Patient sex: M
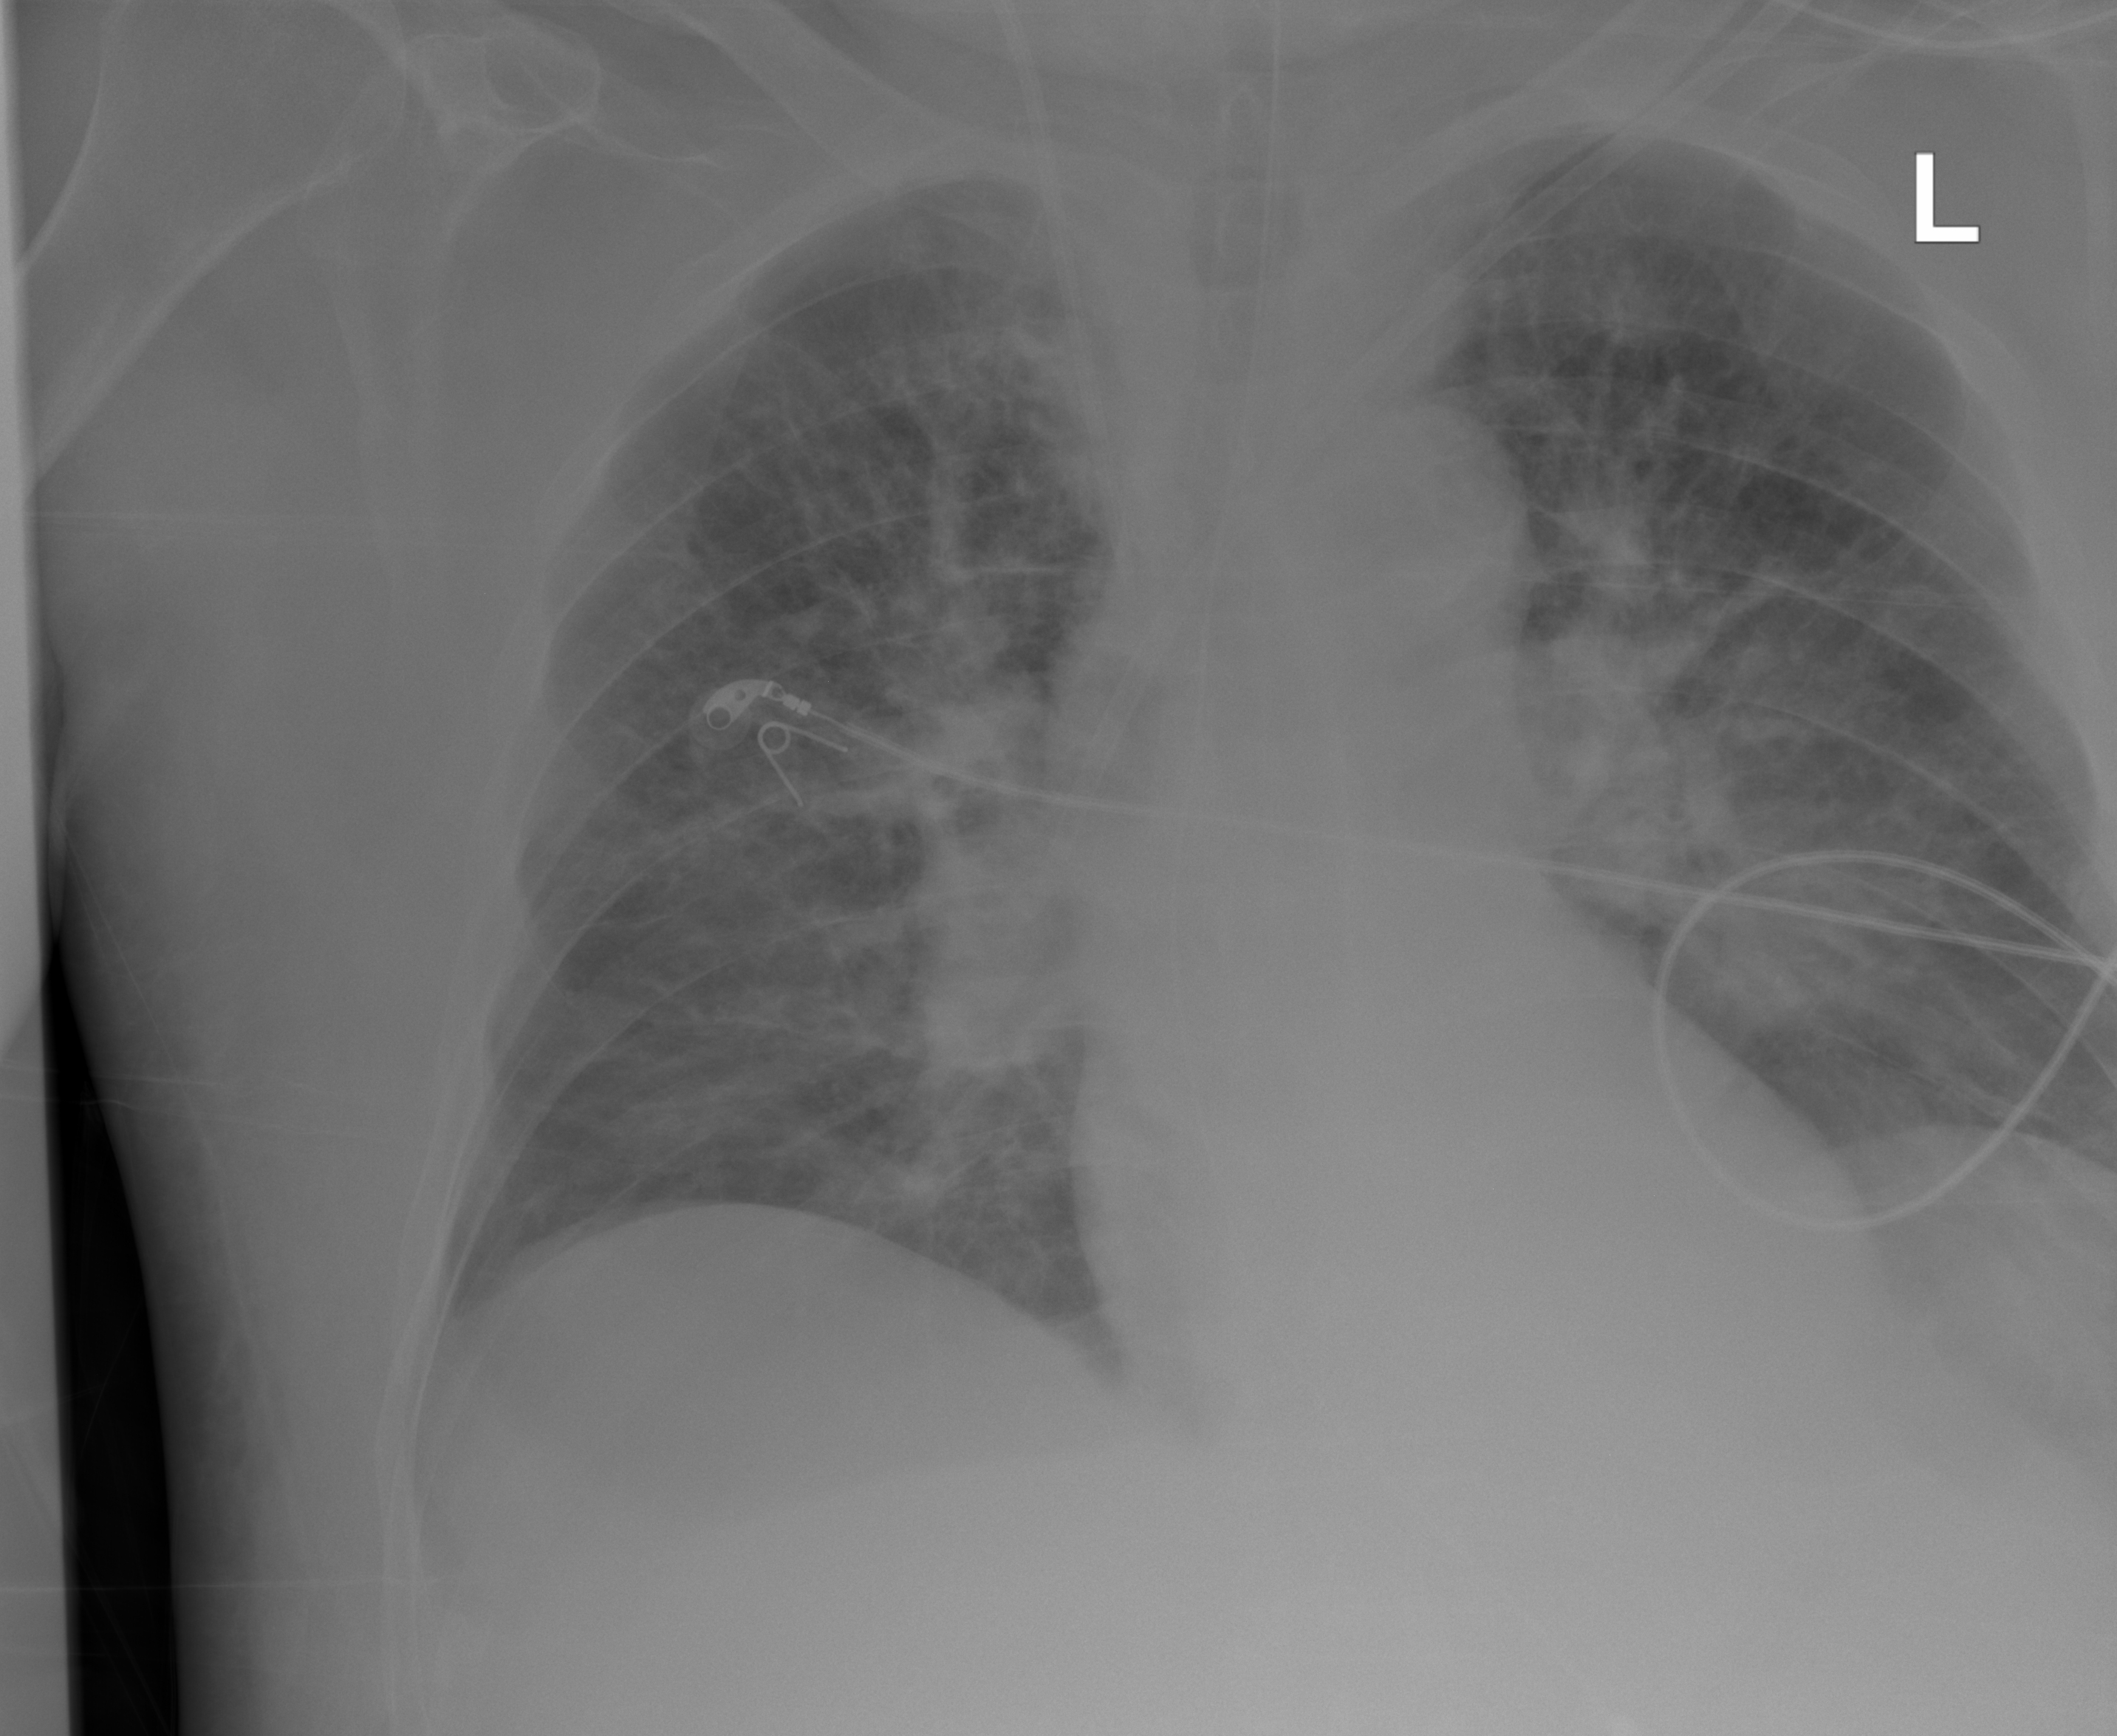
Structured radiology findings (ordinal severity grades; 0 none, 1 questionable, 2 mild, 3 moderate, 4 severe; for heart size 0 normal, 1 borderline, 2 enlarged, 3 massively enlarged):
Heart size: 0
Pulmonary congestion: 2
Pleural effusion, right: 1
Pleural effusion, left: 1
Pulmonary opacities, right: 1
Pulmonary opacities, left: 1
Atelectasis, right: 2
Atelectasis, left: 2